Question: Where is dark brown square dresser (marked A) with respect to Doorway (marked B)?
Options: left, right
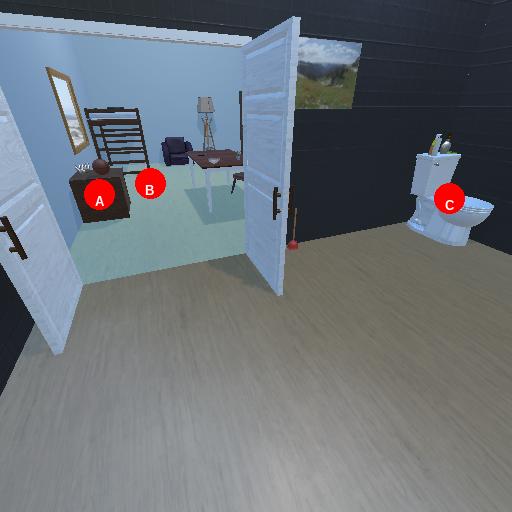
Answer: left